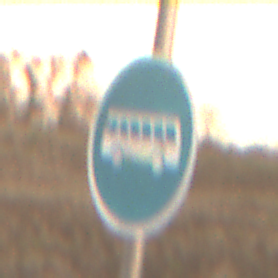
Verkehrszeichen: Busssonderstreifen
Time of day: SunriseSunset
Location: Outdoor (Nature)
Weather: PartlyCloudy
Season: NotSpecified
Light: Natural